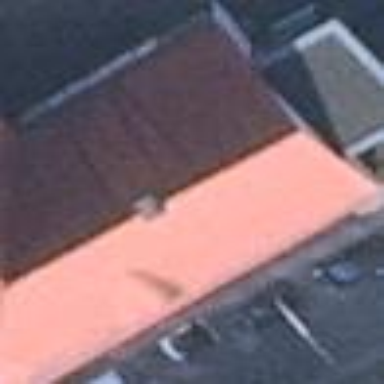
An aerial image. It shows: Building with gabled roof covered in roof tiles. The roof has complex design with both half-hipped and gabled parts. It is oriented along the building structure and has color of #fffbf4.